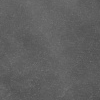
Atmospheric dust classification: dusty